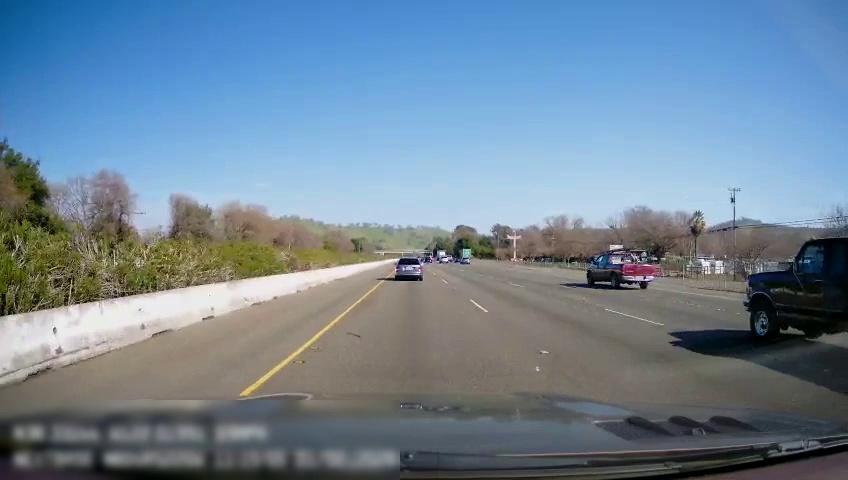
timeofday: Day
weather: Sunny
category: Drivable Space
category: Vehicles | Truck
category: Vehicles | Car
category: Vehicles | Truck
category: Vehicles | Truck
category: Vehicles | SUV
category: Vehicles | SUV
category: Lanes | Current Lane
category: Lanes | Current Lane
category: Lanes | Alternate Lane
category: Lanes | Alternate Lane
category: Lanes | Alternate Lane
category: Traffic | Signs